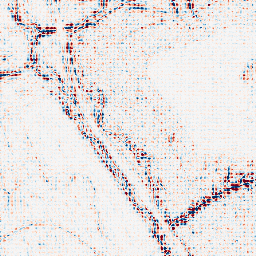
Category: wavelet
Decomposition family: wavelet_biorthogonal
Decomposition parameters: wavelet: bior2.4
level: 2
Upsampling method: sinc_blackman
Upsampling parameters: scale: 8
kernel_size: 8
Upsampling scale: 8